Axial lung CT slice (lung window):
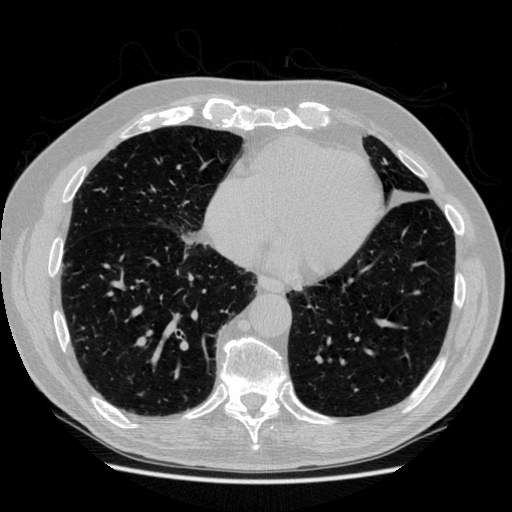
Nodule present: no